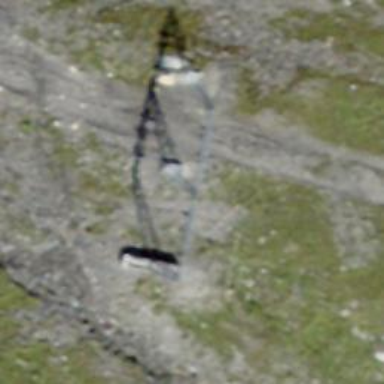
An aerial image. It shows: Pylon for aerialway.